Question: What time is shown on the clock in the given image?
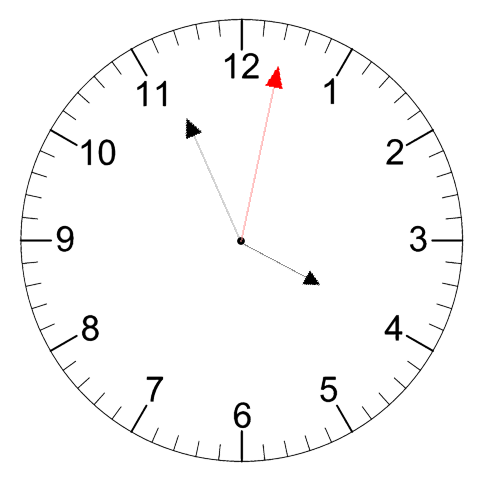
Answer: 03:56:02